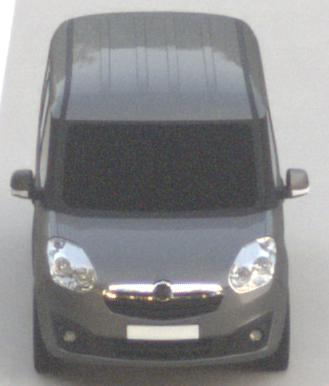
Make: Opel
Model: Combo Combi L1H1 1.4
Detailed model: Combo (D) Combi
Model produced from: 2012/01
Model produced until: 2013/11
Doors: 5
Color: gray
Road condition: dry road
Daytime: sunrise or sunset
Contrast: low contrast